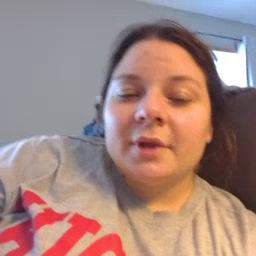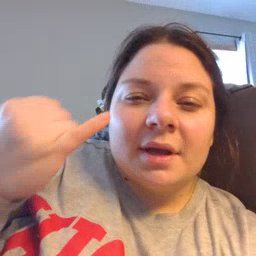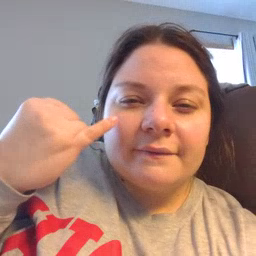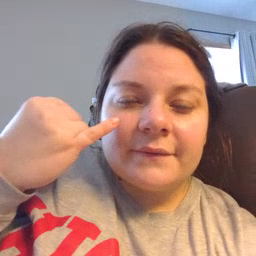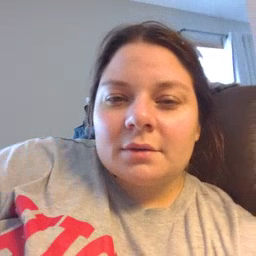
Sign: if